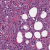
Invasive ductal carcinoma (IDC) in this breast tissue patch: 1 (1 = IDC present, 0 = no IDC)